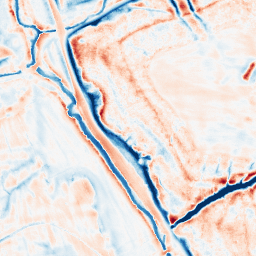
Category: edge_preserving
Decomposition family: bilateral
Decomposition parameters: d: 21
sigma_color: 150
sigma_space: 50
Upsampling method: quintic
Upsampling parameters: scale: 4
Upsampling scale: 4